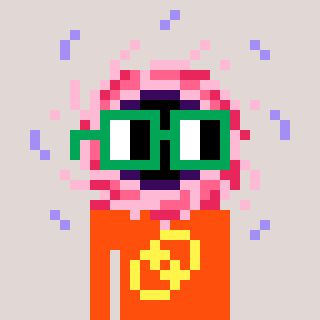
a pixel art character with square green glasses, a blackhole-shaped head and a orange-colored body on a warm background